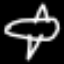
Label: airplane